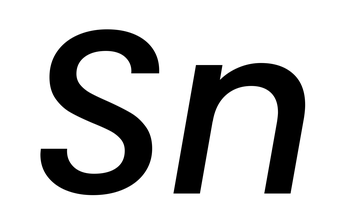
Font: Poppins-MediumItalic